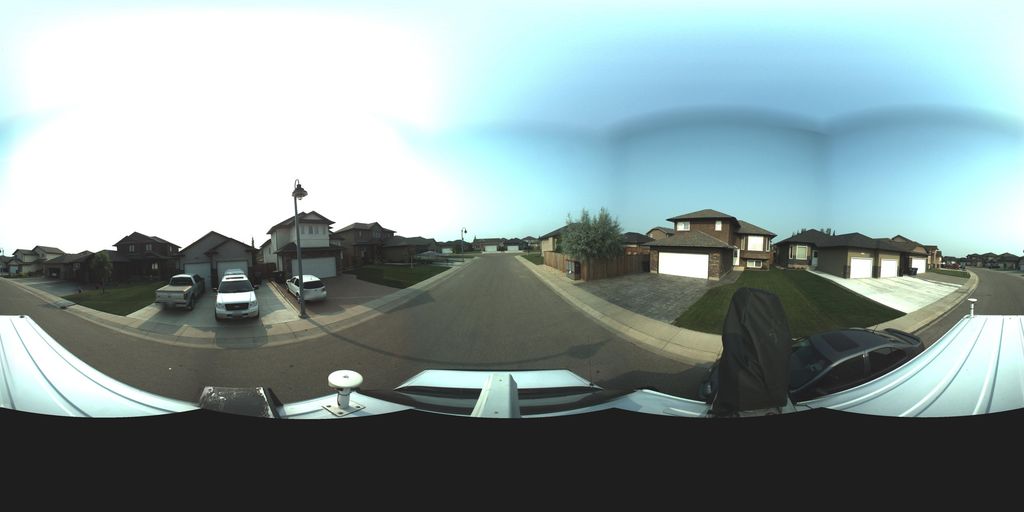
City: saskatoon